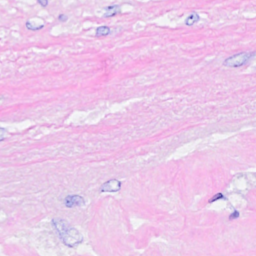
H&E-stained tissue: Breast